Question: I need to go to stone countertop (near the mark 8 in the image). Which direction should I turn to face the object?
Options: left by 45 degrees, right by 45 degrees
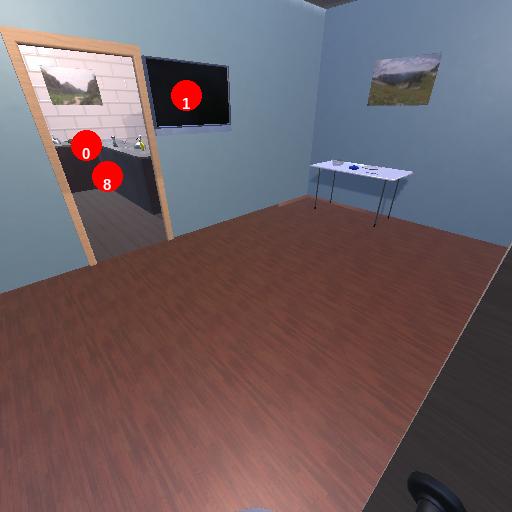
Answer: left by 45 degrees